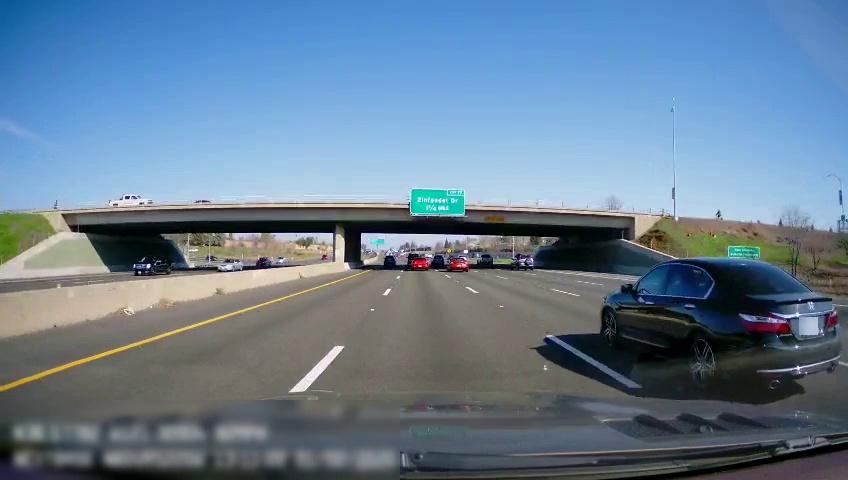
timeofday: Day
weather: Sunny
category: Drivable Space
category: Drivable Space
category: Vehicles | SUV
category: Vehicles | Car
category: Vehicles | Car
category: Vehicles | Car
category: Vehicles | Car
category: Vehicles | Car
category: Vehicles | SUV
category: Vehicles | SUV
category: Vehicles | SUV
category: Vehicles | SUV
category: Vehicles | Truck
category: Vehicles | Truck
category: Lanes | Alternate Lane
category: Lanes | Current Lane
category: Lanes | Current Lane
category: Lanes | Alternate Lane
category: Lanes | Alternate Lane
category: Lanes | Alternate Lane
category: Traffic | Signs
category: Traffic | Signs
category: Traffic | Signs